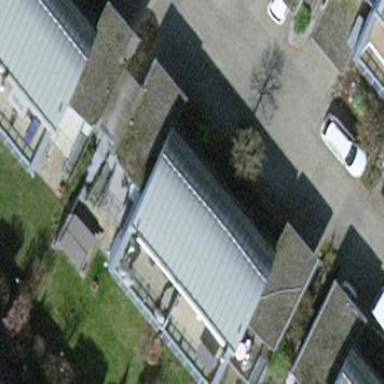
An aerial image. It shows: Terrace building.